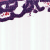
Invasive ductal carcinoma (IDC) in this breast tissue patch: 0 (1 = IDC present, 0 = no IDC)